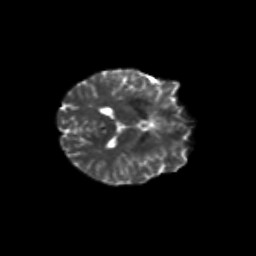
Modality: T2w
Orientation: axial
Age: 41
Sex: female
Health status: healthy
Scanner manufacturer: siemens
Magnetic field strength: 3 T
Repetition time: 10.8 s
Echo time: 0.082 s